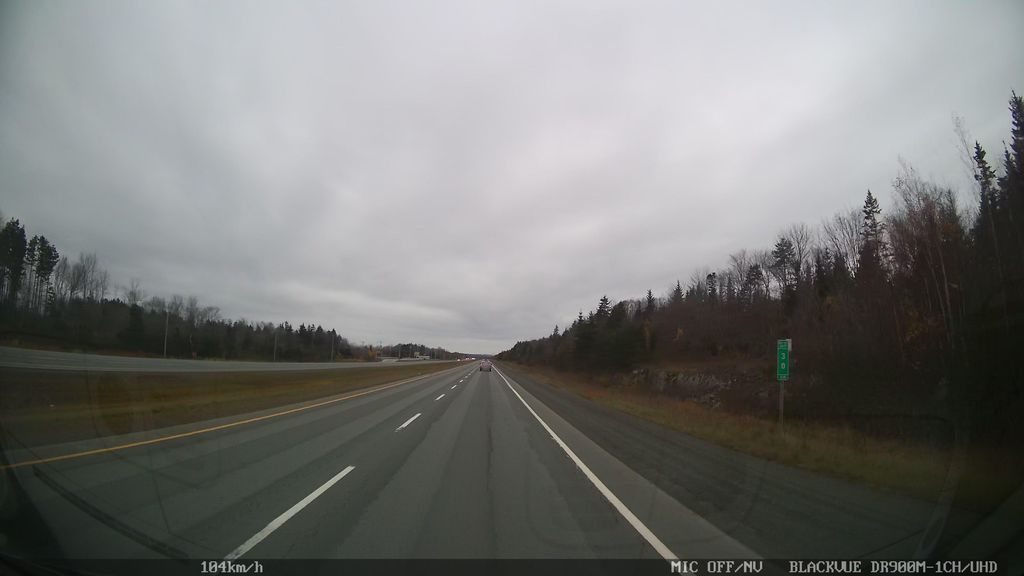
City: halifax